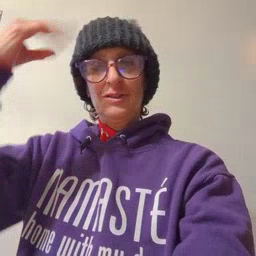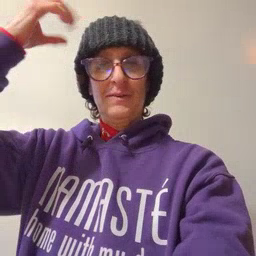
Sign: shower